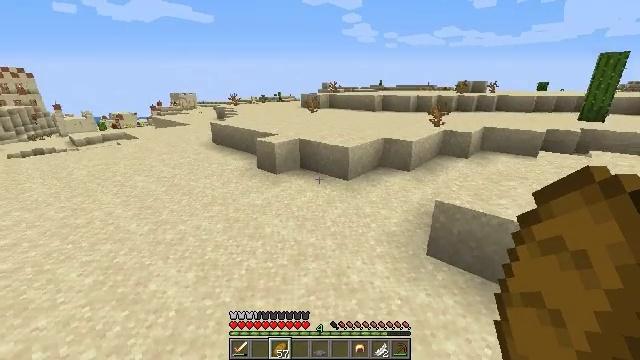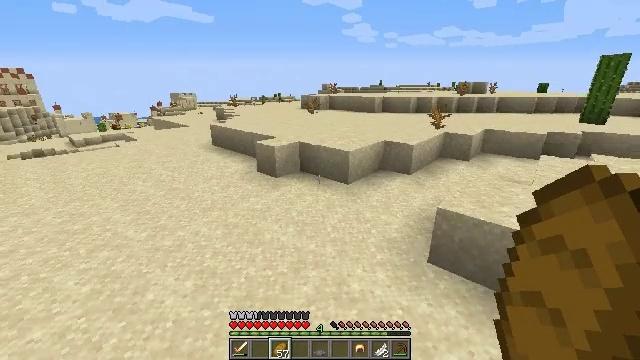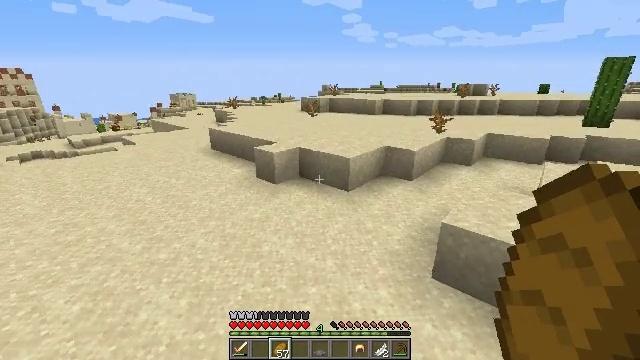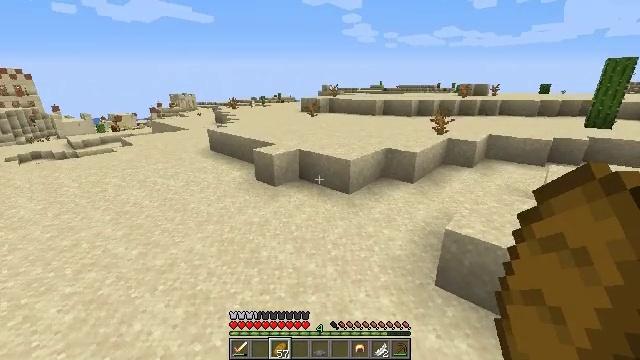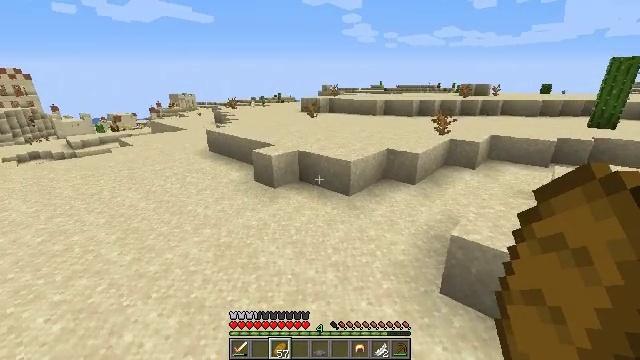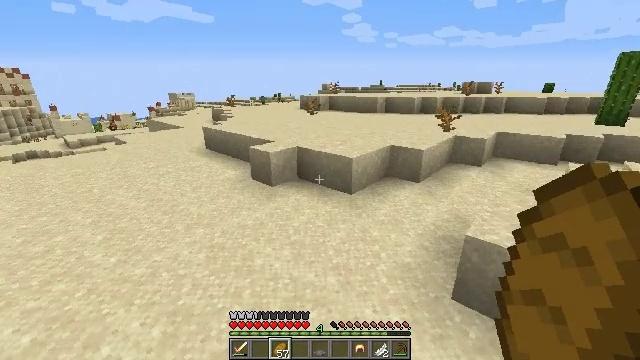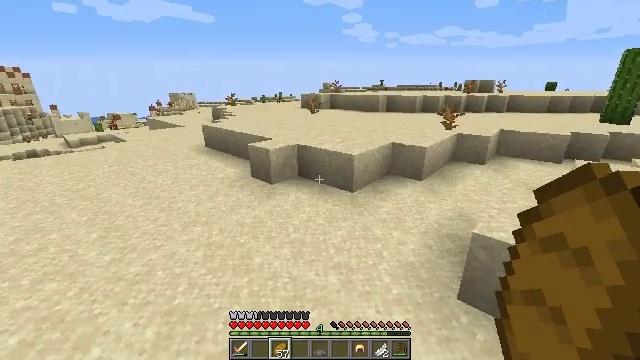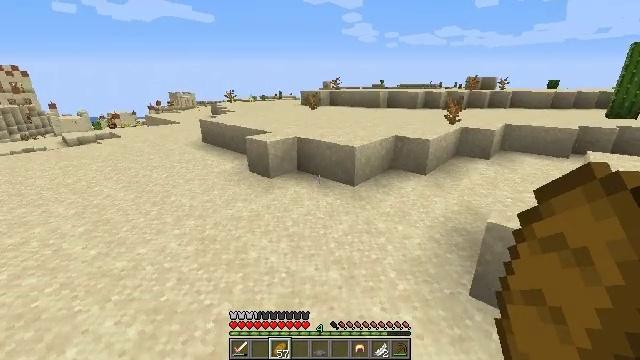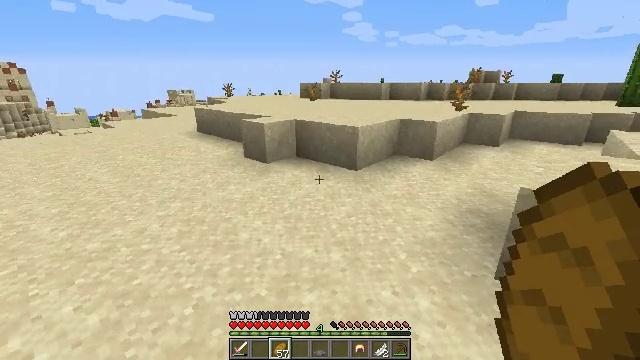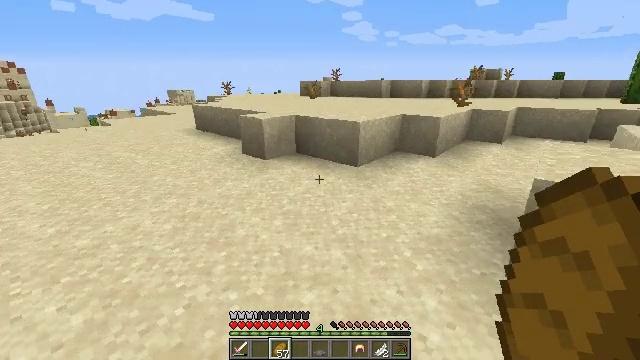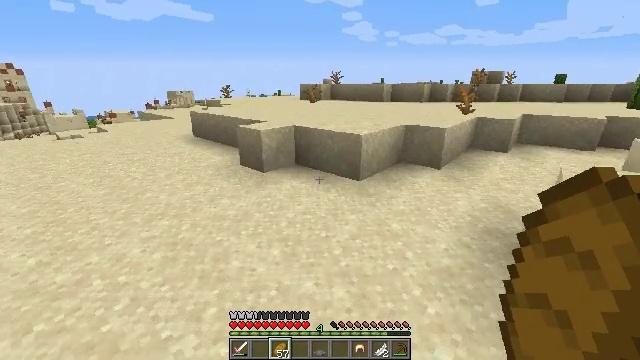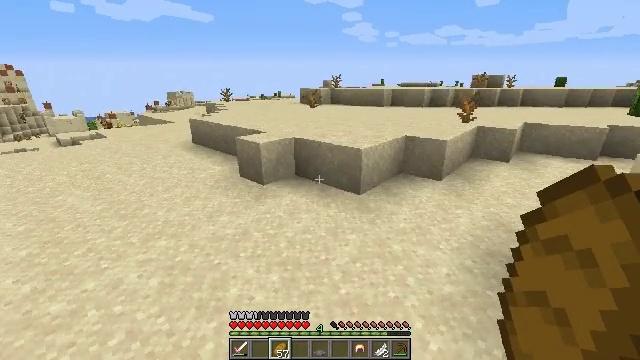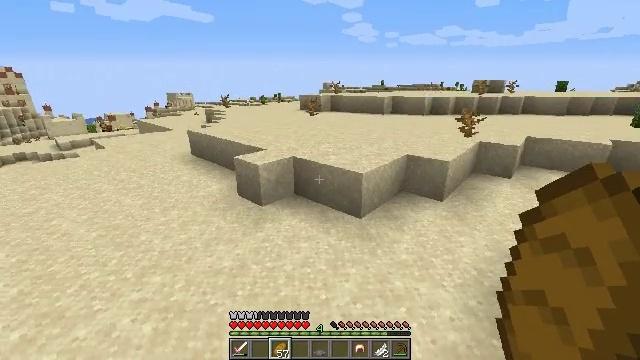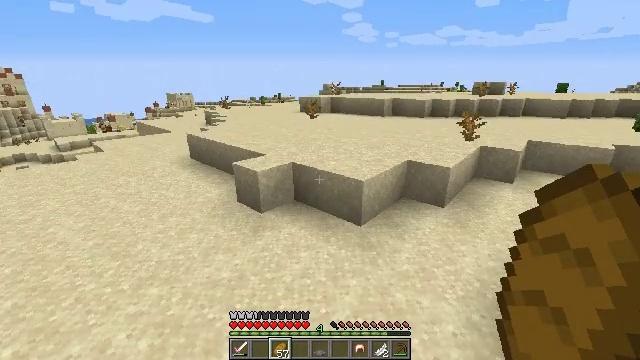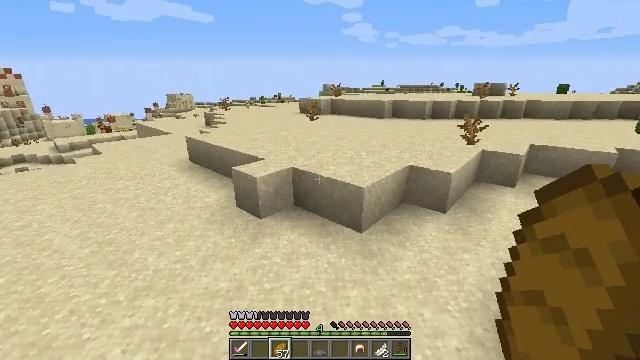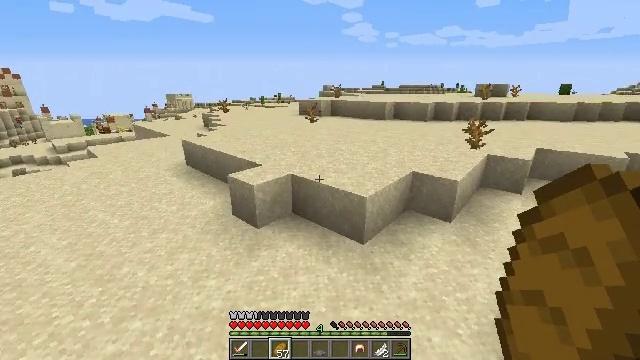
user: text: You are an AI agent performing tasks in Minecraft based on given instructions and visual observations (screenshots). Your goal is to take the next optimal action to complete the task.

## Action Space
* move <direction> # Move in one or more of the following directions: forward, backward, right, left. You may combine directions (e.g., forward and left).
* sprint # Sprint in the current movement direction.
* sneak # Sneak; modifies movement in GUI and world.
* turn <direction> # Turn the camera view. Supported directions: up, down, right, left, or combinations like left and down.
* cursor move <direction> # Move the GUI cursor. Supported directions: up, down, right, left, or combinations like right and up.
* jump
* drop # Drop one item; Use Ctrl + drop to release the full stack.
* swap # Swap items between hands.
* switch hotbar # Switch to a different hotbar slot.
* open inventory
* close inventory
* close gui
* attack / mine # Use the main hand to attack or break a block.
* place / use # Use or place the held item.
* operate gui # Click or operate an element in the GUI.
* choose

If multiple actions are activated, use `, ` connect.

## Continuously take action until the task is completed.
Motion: motion action
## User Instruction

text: Harvest the cactus plant.
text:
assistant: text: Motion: move forward, jump
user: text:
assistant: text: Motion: move forward, jump
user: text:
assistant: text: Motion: move forward, jump
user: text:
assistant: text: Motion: move forward, jump
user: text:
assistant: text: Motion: move forward, jump
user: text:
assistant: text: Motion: move forward, jump
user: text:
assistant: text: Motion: move forward, jump
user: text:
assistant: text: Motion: move forward, jump
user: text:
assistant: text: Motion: move forward, jump
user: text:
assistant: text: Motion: move forward, jump
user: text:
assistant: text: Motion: move forward, jump
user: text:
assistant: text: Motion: move forward, jump
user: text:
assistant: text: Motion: move forward, jump
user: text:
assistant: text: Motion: move forward, jump
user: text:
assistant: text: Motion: move forward, jump
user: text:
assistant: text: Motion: move forward, jump
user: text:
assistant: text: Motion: move forward, jump
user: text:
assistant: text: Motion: move forward, jump
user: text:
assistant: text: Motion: move forward, jump
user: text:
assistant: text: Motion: move forward, jump
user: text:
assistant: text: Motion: move forward, jump
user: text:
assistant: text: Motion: move forward, jump
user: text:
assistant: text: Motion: move forward, jump
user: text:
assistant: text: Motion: move forward, jump
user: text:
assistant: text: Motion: move forward, jump
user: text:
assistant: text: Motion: move forward, jump
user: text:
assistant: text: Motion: move forward, jump
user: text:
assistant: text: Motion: move forward, jump
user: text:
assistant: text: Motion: move forward, jump
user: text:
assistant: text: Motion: move forward, jump